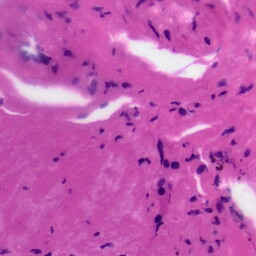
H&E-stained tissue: Tonsil